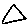
Label: triangle